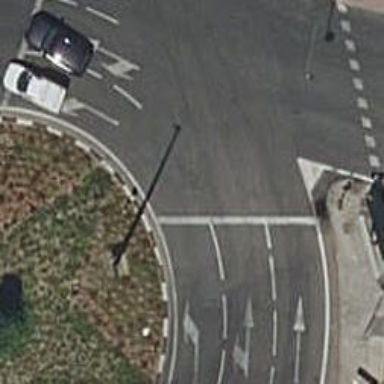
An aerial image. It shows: Circular junction on residential road.